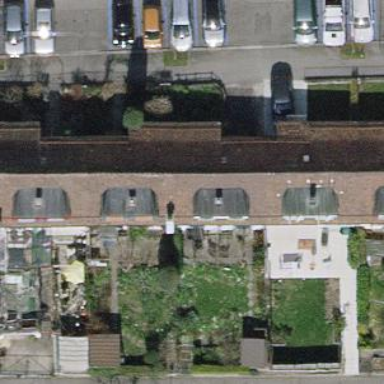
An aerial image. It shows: Terrace building with gabled roof.